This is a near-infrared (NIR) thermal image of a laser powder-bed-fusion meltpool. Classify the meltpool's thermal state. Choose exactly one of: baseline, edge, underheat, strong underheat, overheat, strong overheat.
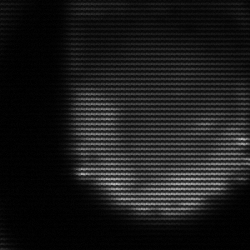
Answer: edge